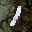
Label: 1